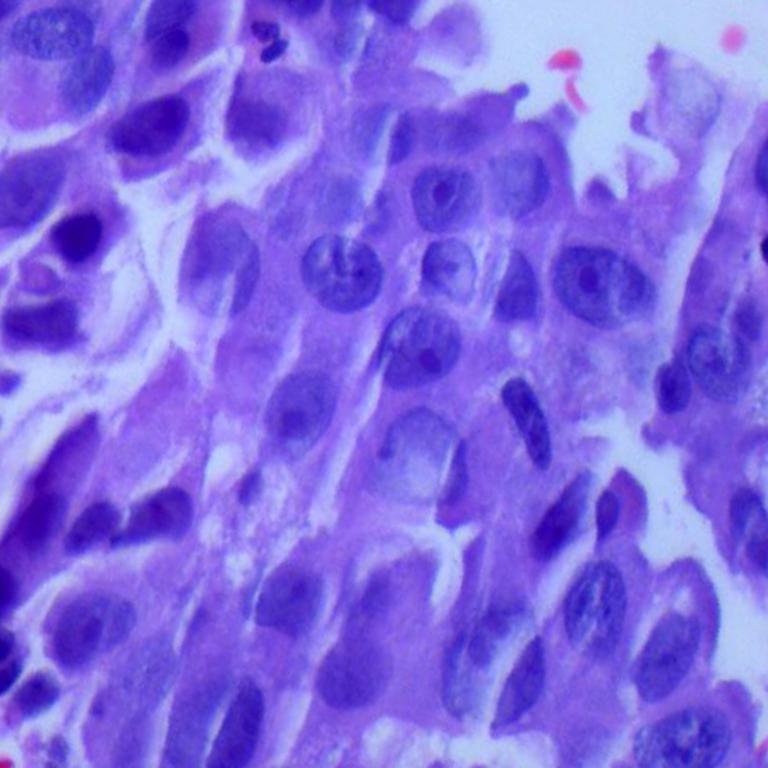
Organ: lung
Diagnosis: adenocarcinomas